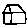
Label: house